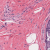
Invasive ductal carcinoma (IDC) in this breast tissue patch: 0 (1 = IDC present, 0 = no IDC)